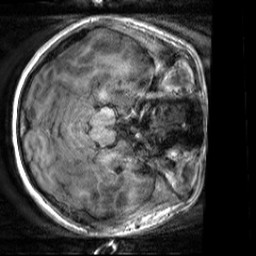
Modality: T1w
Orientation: axial
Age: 20
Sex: female
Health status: healthy
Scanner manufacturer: siemens
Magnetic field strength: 3 T
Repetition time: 2 s
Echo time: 0.00232 s